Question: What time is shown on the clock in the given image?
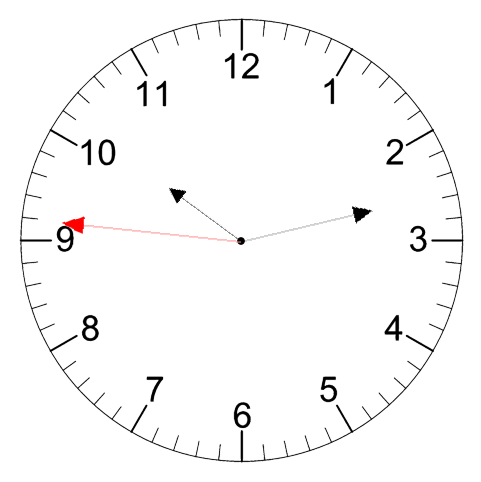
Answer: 10:12:46